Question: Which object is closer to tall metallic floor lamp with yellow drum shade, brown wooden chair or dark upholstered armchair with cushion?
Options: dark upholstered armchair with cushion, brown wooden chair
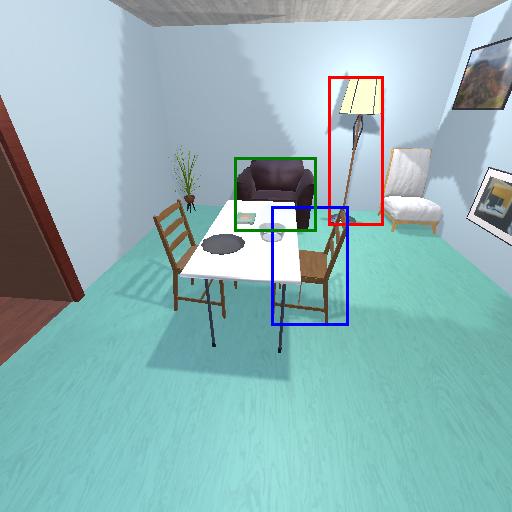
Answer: dark upholstered armchair with cushion